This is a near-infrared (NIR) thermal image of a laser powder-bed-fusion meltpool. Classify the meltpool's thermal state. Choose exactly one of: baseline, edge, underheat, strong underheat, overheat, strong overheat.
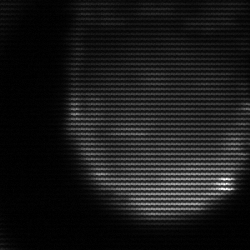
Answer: edge